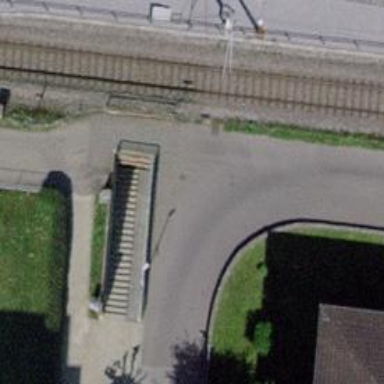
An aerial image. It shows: Tunnel footway.